Question: I have the following tables
'''
Materials Groups
-------------------------------
|GrpID | GrpName | GrpParentID |
-------------------------------
Materials
--------------------------------------
|MatID | MatName | MatGroupID |Price |
--------------------------------------
Stores
-----------------------------
|StID | StName | StParentID |
-----------------------------
BillType
--------------------
|TypeID | TypeName |
--------------------
'''
those are the types
'''
Store Out
Store In/Price
Sales Return
First Period Inventory
Sales
End Period Inventory
Store Out/Price
Purchase
Store In
Ready Product In
Purchase Return
Sales Return1
Raw Materials Out
Bills
----------------------------------
|BillID | BillType| Client..|....|
----------------------------------
BillItems
---------------------------------
|ItemID| MatID| quantity|BillID |
---------------------------------
'''
The required is to show report in this form

I think it's a big miss , I don't know what to do
## I tried joins , pivots ,, but i got incomplete report I think it is very complicated
'''
declare @table1 table
(
MatGUID uniqueidentifier,
TypeGUID uniqueidentifier,
Qty int
)
declare @table2 table
(
MatGroup varchar(250),
MatName varchar(250),
BillTypeName varchar(250),
Qty int
)
insert into @table1
select fatoraitem.MatGUID, fatora.TypeGUID, SUM(fatoraitem.Qty) as Qty
from bi000 fatoraitem
left join bu000 as fatora on fatora.GUID = fatoraitem.ParentGUID
left join bt000 as fatoratype on fatoratype.GUID = fatora.TypeGUID
group by fatoraitem.MatGUID, fatora.TypeGUID
insert into @table2
select gr000.Name as MatGroup, mt000.Name MatName, bt000.Name as BillTypeName, t1.Qty from @table1 t1
left join mt000 on mt000.GUID = t1.MatGUID
left join bt000 on bt000.GUID = t1.TypeGUID
left join gr000 on mt000.GroupGUID = gr000.GUID
declare
@StoreCols nvarchar(max),
@BillTypeCols nvarchar(max),
@stmt nvarchar(max)
select @BillTypeCols = isnull(@BillTypeCols + ', ', '') + '[' + T.BillTypeName + ']' from (select distinct BillTypeName from @table2) as T
IF OBJECT_ID('tempdb..#Results') IS NOT NULL
DROP TABLE #Results
select * into #Results from @table2
select @stmt = 'select * from #results as T
pivot
(
sum(T.Qty)
for T.BillTypeName in (' + @BillTypeCols + ')
) as P'
exec sp_executesql @stmt
'''
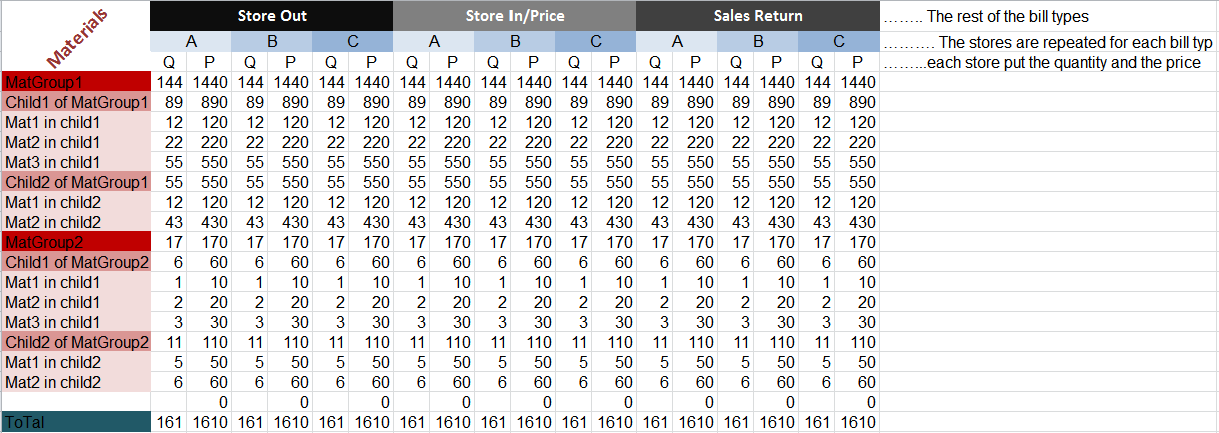
Answer: I don't know why the people vote down? instead of editing the question, giving advice in comment or answering the question the people vote down.
I finally solved it it's not solved 100% it's 90%, in other words the accumulation of stores not working[it calculates the quantity for the materials in a store, but for a parent store it don't sum the children stores]
this is the sql
'''
create PROCEDURE [dbo].[AdvancedBillMatReport]
@ParamUserGuid AS UNIQUEIDENTIFIER = NULL,
@ParamMaterialguid AS UNIQUEIDENTIFIER = 0X0,
@ParamGroupLevel AS int = 0,
@ParamStoreGuid AS UNIQUEIDENTIFIER = 0X0,
@ParamDisplayType AS int = 1,
@ParamPriceType AS int = 0,
@ParamBillTypesGuidsStr AS varchar(max) = NULL
AS
SET NOCOUNT ON
IF OBJECT_ID('tempdb..#Result') IS NOT NULL
DROP TABLE #Result
IF OBJECT_ID('tempdb..#Results') IS NOT NULL
DROP TABLE #Results
IF OBJECT_ID('tempdb..#SecViol') IS NOT NULL
DROP TABLE #SecViol
IF OBJECT_ID('tempdb..#SecViols') IS NOT NULL
DROP TABLE #SecViols
CREATE TABLE [#SecViol] (Type [INT], Cnt [INT])
CREATE TABLE [#SecViols] (Type [INT], Cnt [INT])
--BILLTYPES
declare @BillTYpesGuids table
(
TypeGUID uniqueidentifier,
TypeName varchar(250)
)
insert into @BillTYpesGuids
select t1.GUID AS TypeGUID, bt000.Name AS TypeName from splitstring ( @ParamBillTypesGuidsStr, ';' ) t1 left join bt000 on bt000.GUID = t1.GUID
--MATRIALS the actual vertical part of thetable
declare @Materials table
(
MatGUID uniqueidentifier,
GroupGuid uniqueidentifier,
Code varchar(250),
Name varchar(250),
LatinName varchar(250),
[Level] int,
<URL>,
[Type] int
)
insert into @Materials
exec repMattreeReport
--/////////////FILTER MATERIALS///////////////////////////////
DELETE FROM @Materials WHERE (Level < @ParamGroupLevel)
IF @ParamMaterialguid <> 0X0
BEGIN
DELETE FROM @Materials WHERE MatGUID <> @ParamMaterialguid
END
SELECT * INTO #Result FROM @Materials
exec prcCheckSecurity @ParamUserGuid
DELETE FROM @Materials WHERE MatGUID NOT IN (SELECT MatGUID FROM #Result)
DROP TABLE #Result
INSERT INTO #SecViols SELECT * FROM #SecViol
TRUNCATE TABLE #SecViol
--/////////////DONE FILTERING//////////////////////////
--STORES the repeated Horizontal parts of table
declare @stores table
(
StoreGuid uniqueidentifier,
Name varchar(250),
ParentGUID uniqueidentifier,
Level int
)
insert into @stores(StoreGuid, Name, ParentGUID, Level)
SELECT T1.GUID AS StoreGuid, st000.Name, st000.ParentGUID, T1.Level FROM fnGetStoresListTree(@ParamStoreGuid, 1) AS T1 LEFT JOIN st000 ON T1.GUID = st000.GUID
--/////////////FILTER STORES///////////////////////////
SELECT * INTO #Result1 FROM @stores
exec prcCheckSecurity @ParamUserGuid,0,0,'#Result1'
DELETE FROM @stores WHERE StoreGuid NOT IN (SELECT StoreGuid FROM #Result1)
DROP TABLE #Result1
INSERT INTO #SecViols SELECT *FROM #SecViol
TRUNCATE TABLE #SecViol
--/////////////DONE FILTERING//////////////////////////
--the grouped bill items
declare @MatData table
(
MatGUID uniqueidentifier,
StoreGUID uniqueidentifier,
TypeGUID uniqueidentifier,
GroupGuid uniqueidentifier,
Qty int
)
insert into @MatData
select fatoraitem.MatGUID, fatoraitem.StoreGUID, fatora.TypeGUID, mada.GroupGUID, ISNULL(SUM(fatoraitem.Qty),0) as Qty
from bi000 fatoraitem
left join bu000 as fatora on fatora.GUID = fatoraitem.ParentGUID
left join mt000 as mada on mada.GUID = fatoraitem.MatGUID
group by fatoraitem.MatGUID, fatoraitem.StoreGUID, fatora.TypeGUID, mada.GroupGUID
INSERT INTO @Materials([Type], MatGUID, GroupGuid, Name,Path) VALUES(2, 0X0, 0X0, 'lmjmw` lkly', (SELECT MAX(PATH) FROM @Materials))--FOR THE TOTAL
SELECT [Type], [Level], MatGUID, GroupGuid, Name INTO #ResultS FROM @Materials ORDER BY Path
DECLARE SelectedBillTypes CURSOR LOCAL FOR
SELECT TypeGUID, TypeName FROM @BillTYpesGuids
DECLARE STORESITERATOR CURSOR LOCAL FOR
SELECT StoreGuid, Name FROM @STORES
DECLARE MatIterator CURSOR LOCAL FOR
SELECT MatGuid, Name, Level, Type FROM @Materials
OPEN SelectedBillTypes--BILLS-TYPES
DECLARE @TypeGuid UNIQUEIDENTIFIER
DECLARE @TypeName varchar(250)
FETCH NEXT FROM SelectedBillTypes into @TypeGuid, @TypeName
WHILE(@@FETCH_STATUS = 0)
BEGIN
OPEN STORESITERATOR--STORES
DECLARE @StoreGuid UNIQUEIDENTIFIER
DECLARE @StoreName varchar(250)
FETCH NEXT FROM STORESITERATOR into @StoreGuid, @StoreName
WHILE(@@FETCH_STATUS = 0)
BEGIN
DECLARE @ColumnQName VARCHAR(MAX)
DECLARE @ColumnPName VARCHAR(MAX)
DECLARE @AlterStatement VARCHAR(MAX)
set @ColumnQName = '[' + @TypeName + '.' + @StoreName + '.Q]'
SET @AlterStatement = 'ALTER TABLE #Results ADD ' + @ColumnQName + ' INT NOT NULL DEFAULT(0)'
Execute(@AlterStatement)
IF(@ParamDisplayType = 1)--EXPANED DISPLAY
BEGIN
set @ColumnPName = '[' + @TypeName + '.' + @StoreName + '.P]'
SET @AlterStatement = 'ALTER TABLE #Results ADD ' + @ColumnPName + ' INT NOT NULL DEFAULT(0)'
Execute(@AlterStatement)
END
OPEN MatIterator--MATS AND GROUPS
DECLARE @MatGuid uniqueidentifier, @MatName varchar(250), @MatLevel int, @MatType int
FETCH NEXT FROM MatIterator INTO @MatGuid, @MatName, @MatLevel, @MatType
WHILE(@@FETCH_STATUS = 0)
BEGIN
DECLARE @Price INT, @Quantity INT
DECLARE @InsertStatement varchar(MAX)
select @Price = CASE WHEN @ParamPriceType = 0X4 THEN Whole
WHEN @ParamPriceType = 0x8 THEN Half
WHEN @ParamPriceType = 0x10 THEN Export
WHEN @ParamPriceType = 0x20 THEN Vendor
WHEN @ParamPriceType = 0x40 THEN Retail
WHEN @ParamPriceType = 0x80 THEN EndUser
END
from mt000 where GUID = @MatGuid
IF @MatType = 1
SELECT @Quantity = ISNULL(SUM(Qty), 0) FROM @MatData AS T1 WHERE (T1.MatGUID = @MatGUID AND T1.StoreGUID = @StoreGuid And T1.TypeGUID = @TypeGuid)
ELSE
SET @Quantity = 0
set @Price = @Price * @Quantity
SET @InsertStatement = 'UPDATE #Results SET ' + @ColumnQName + ' = ' + CAST(@Quantity as VARCHAR(50))
IF(@ParamDisplayType = 1)--EXPANED DISPLAY
BEGIN
SET @InsertStatement += ', ' + @ColumnPName + ' = ' + CAST(@Price AS VARCHAR(50))
END
SET @InsertStatement += ' WHERE MatGUID = ''' + CAST(@MatGuid AS VARCHAR(50)) + ''''
EXECUTE(@InsertStatement)
FETCH NEXT FROM MatIterator INTO @MatGuid, @MatName, @MatLevel, @MatType
END
CLOSE MatIterator
DECLARE @UpdateStatemENT VARCHAR(MAX)
DECLARE @Total VARCHAR(MAX)
DECLARE @MaxLevel INT
SELECT @MaxLevel = ISNULL(MAX(Level),0) FROM #ResultS
SET @Total = 'UPDATE #ResultS SET ' + @ColumnQName + ' = ' +
'(SELECT ISNULL(SUM(' + @ColumnQName + '), 0) FROM #ResultS AS T2 WHERE T2.Type = 1)'
IF(@ParamDisplayType = 1)--EXPANED DISPLAY
BEGIN
SET @Total += ', ' + @ColumnPName + ' = ' + '(SELECT ISNULL(SUM(' + @ColumnPName + '), 0) FROM #ResultS AS T2 WHERE T2.Type = 1) '
END
SET @Total +=' WHERE [TYPE] = 2'
EXECUTE(@Total)
WHILE (@MaxLevel>-1)
BEGIN
SET @UpdateStatemENT = 'UPDATE #ResultS SET ' + @ColumnQName + ' = ' +
'(SELECT ISNULL(SUM(' + @ColumnQName + '), 0) FROM #ResultS AS T2 WHERE T2.GroupGuid = #ResultS.MatGUID)'
IF(@ParamDisplayType = 1)--EXPANED DISPLAY
BEGIN
SET @UpdateStatemENT += ', ' + @ColumnPName + ' = ' + '(SELECT ISNULL(SUM(' + @ColumnPName + '), 0) FROM #ResultS AS T2 WHERE T2.GroupGuid = #ResultS.MatGUID) '
END
SET @UpdateStatemENT += ' WHERE [TYPE] = 0 AND Level = ' + CAST(@MaxLevel AS VARCHAR(50))
EXECUTE(@UpdateStatemENT)
set @MaxLevel -= 1
END
FETCH NEXT FROM STORESITERATOR into @StoreGuid, @StoreName
END
CLOSE STORESITERATOR
FETCH NEXT FROM SelectedBillTypes into @TypeGuid, @TypeName
END
CLOSE SelectedBillTypes
SELECT * FROM #ResultS
'''
this is the result

the table header is built in the c++, i get the names from the columns names column name = billtypename.storename.q for quantity or billtypename.storename.p for price. in the c++ i iterate over the columns names in the table and split them and process the header
in the table body i put them as they come from the server